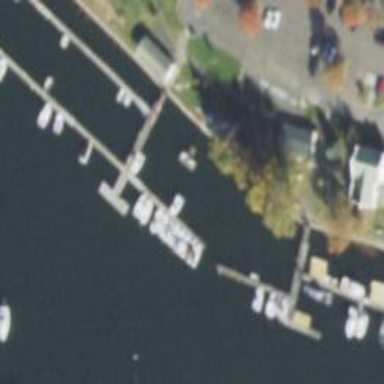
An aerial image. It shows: Man-made pier.